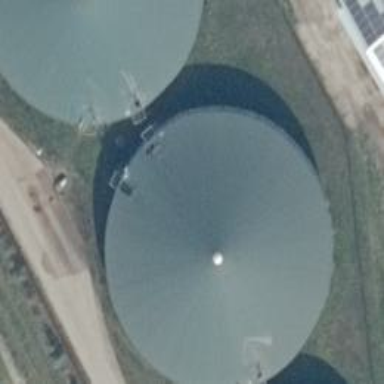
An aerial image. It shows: Storage tank building.